Interaction volume radius: 10 \u00c5
Interaction volume height: 25 \u00c5
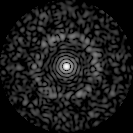
Disorder parameter: 0.8239